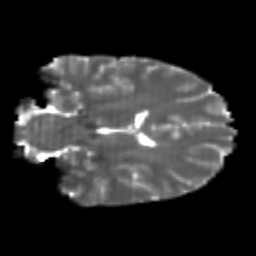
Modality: T2w
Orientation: coronal
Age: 23
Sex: male
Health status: healthy
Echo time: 0.074 s